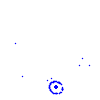
Particle: proton